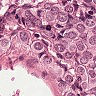
Metastatic tissue present: yes